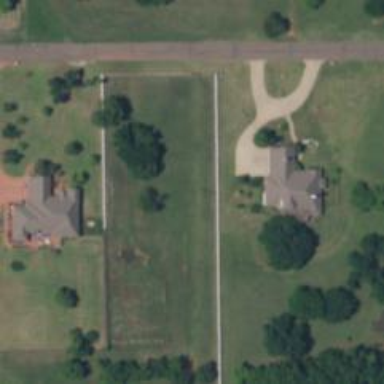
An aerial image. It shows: Driveway leading to service road.